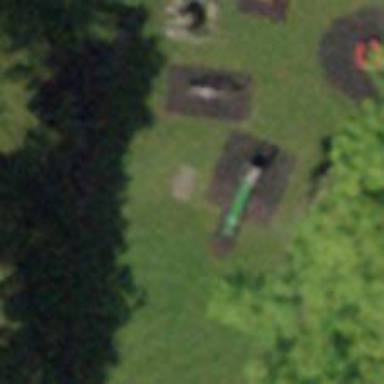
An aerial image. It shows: Playground featuring slide.